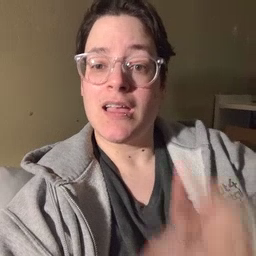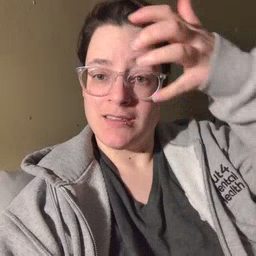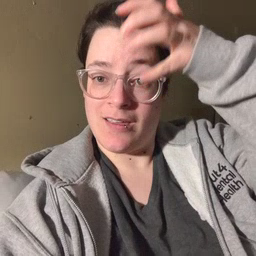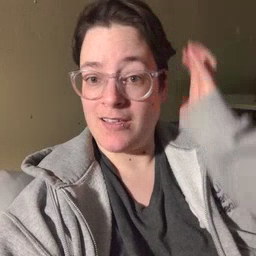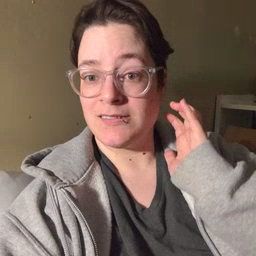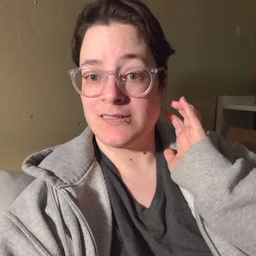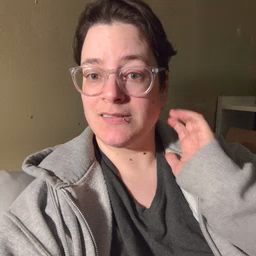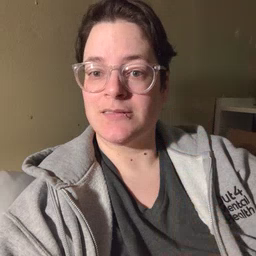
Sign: lion